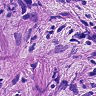
Metastatic tissue present: yes